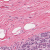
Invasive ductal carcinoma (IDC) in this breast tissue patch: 0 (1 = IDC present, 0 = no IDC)